Interaction volume radius: 5 \u00c5
Interaction volume height: 10 \u00c5
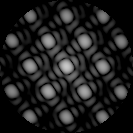
Disorder parameter: 0.06007